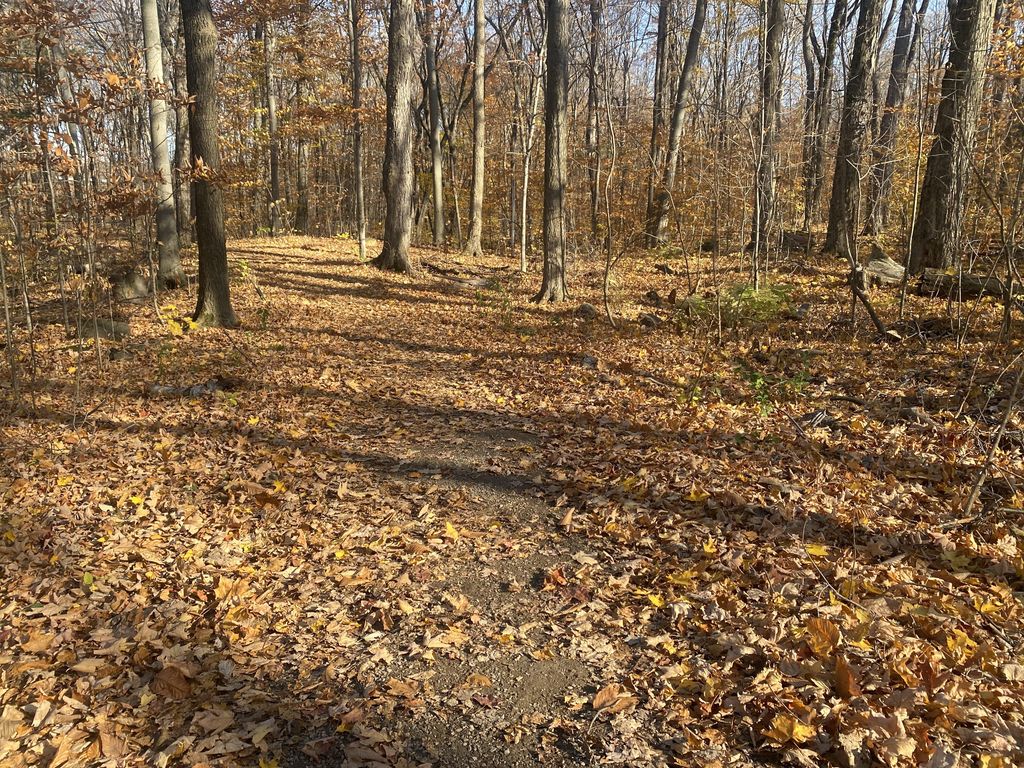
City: montreal